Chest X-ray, AP view. Patient: 51 years old, sex F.
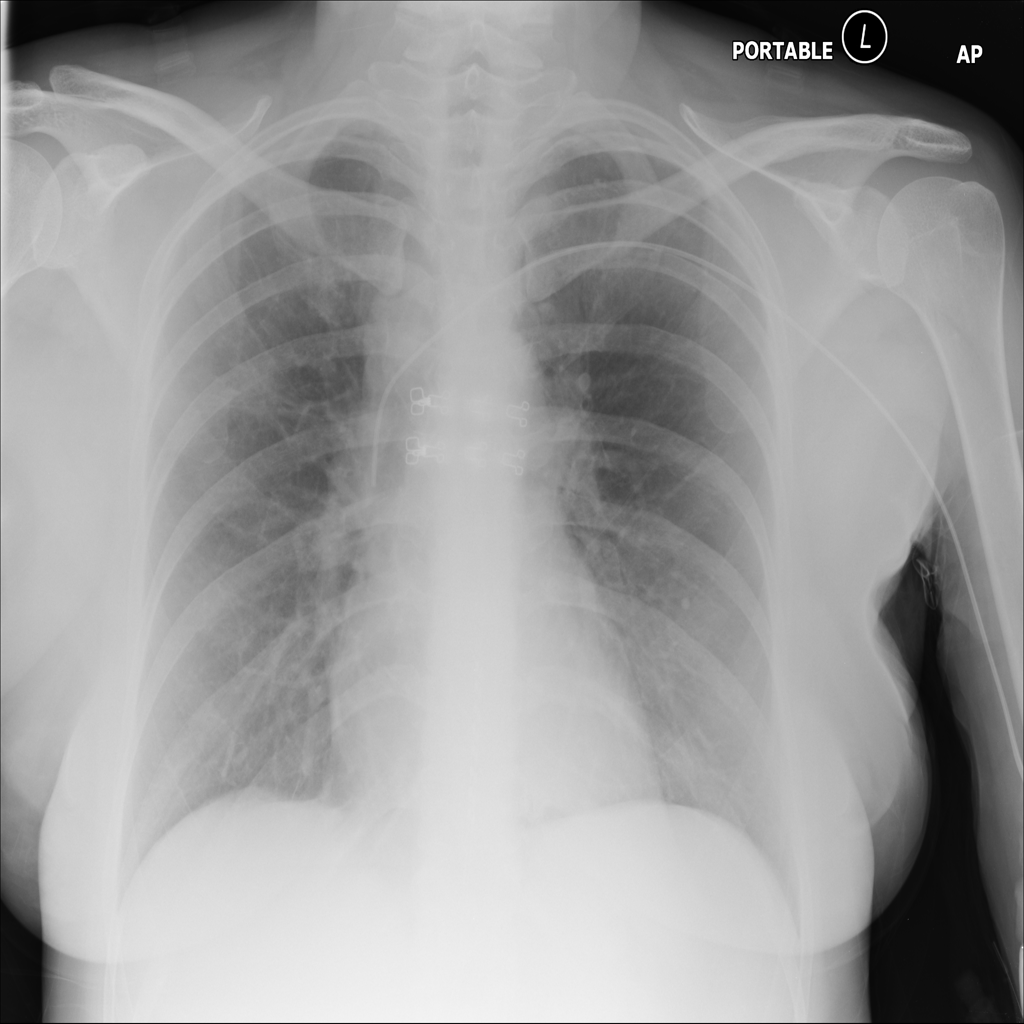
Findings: No Finding